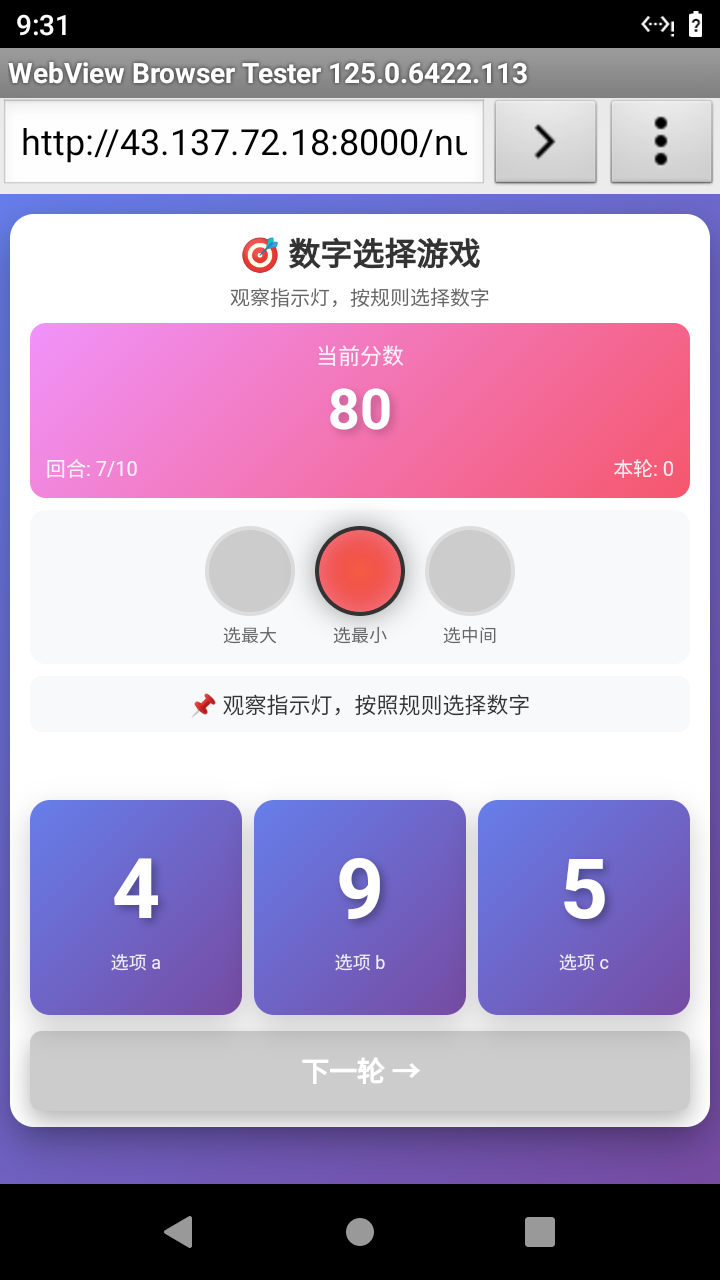

Select the correct number based on the traffic light color.
Answer: 0